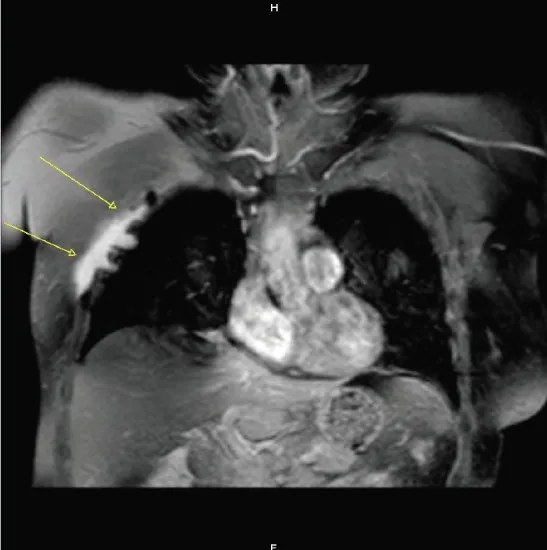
Coronal post-Gd MR T1 weighted image with fat suppression, showing the presence of an irregular enhancing solid tissue along the right chest wall (arrows), infiltrating the adjacent pleura and lung.
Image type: radiology (mri)